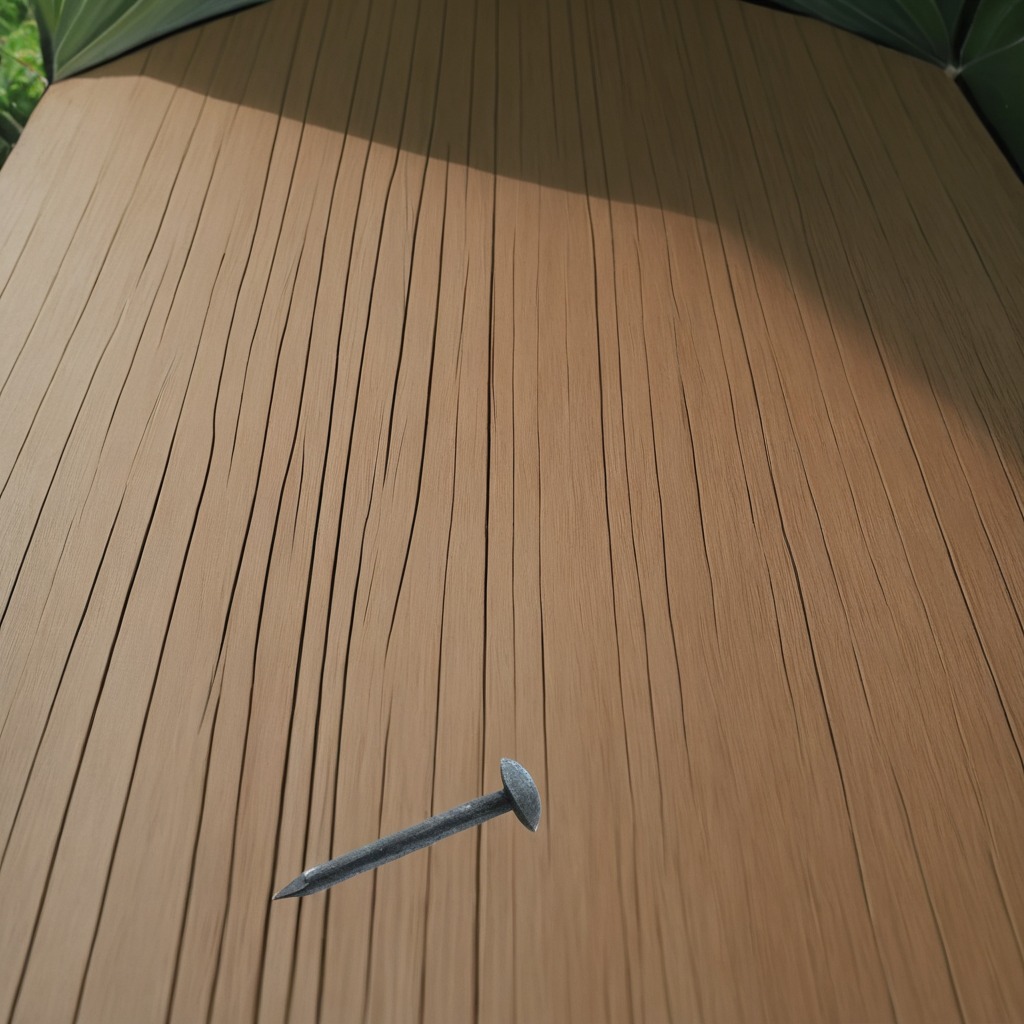
An iron nail is lying on a wooden table inside a jungle field workshop tent.